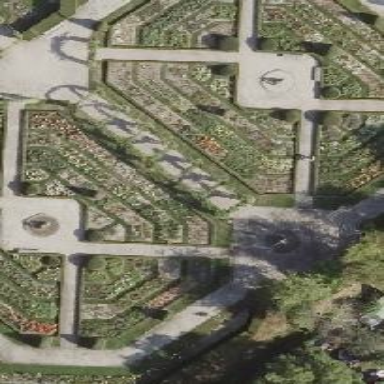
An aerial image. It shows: Flowerbed surrounded by hedge.